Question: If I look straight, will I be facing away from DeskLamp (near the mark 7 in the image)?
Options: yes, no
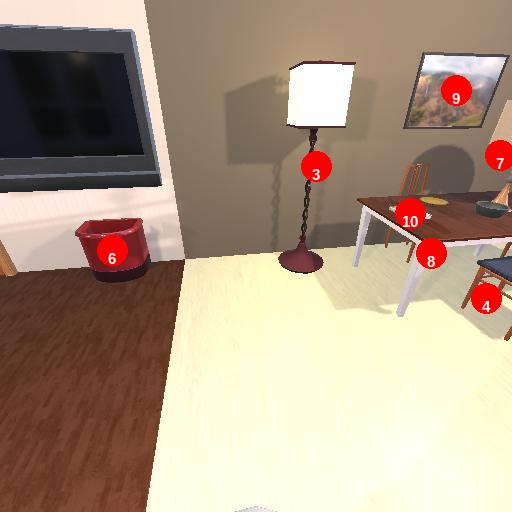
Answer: yes